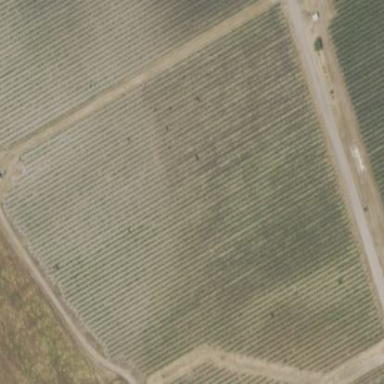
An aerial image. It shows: Vineyard growing grapes.